Question: I am fairly new to Android UI design. I'm attempting to mimic the UI design of the following Living Social screen shot:

What is the best way to structure the UI elements here? How can this be implemented in XML? I'm trying to use the Android Eclipse UI editor to drag and drop UI elements, but it seems that I'll need to dynamically program the UI. What is the recommended way to approaching a problem like this?
So far, I have the following:
'''
<LinearLayout
android:id="@+id/LinearLayout1"
android:layout_width="fill_parent"
android:layout_height="fill_parent"
android:orientation="vertical"
android:paddingBottom="@dimen/activity_vertical_margin">
<ScrollView
android:id="@+id/scrollView1"
android:layout_width="fill_parent"
android:layout_height="wrap_content" >
<LinearLayout
android:layout_width="fill_parent"
android:layout_height="wrap_content"
android:orientation="vertical"
>
<ImageView
android:id="@+id/imageViewBackground"
android:layout_width="fill_parent"
android:layout_height="match_parent"
android:layout_gravity="fill"
android:scaleType="fitXY"
android:src="@android:drawable/dialog_holo_dark_frame" />
<View
android:id="@+id/view1"
android:layout_width="wrap_content"
android:layout_height="wrap_content" />
<View
android:id="@+id/view2"
android:layout_width="wrap_content"
android:layout_height="wrap_content" />
<View
android:id="@+id/view3"
android:layout_width="wrap_content"
android:layout_height="wrap_content" />
</LinearLayout>
</ScrollView>
<LinearLayout
android:layout_width="fill_parent"
android:layout_height="wrap_content"
android:layout_alignParentBottom="true"
android:layout_gravity="bottom"
android:backgroundTint="@color/abc_search_url_text_normal"
android:gravity="bottom|end"
android:orientation="vertical" >
<Button
android:id="@+id/buttonBUY"
android:layout_width="fill_parent"
android:layout_height="wrap_content"
android:text="BUY!" />
</LinearLayout>
</LinearLayout>
'''
Questions:
1. I'm using a parent LinearLayout. Inside this, I have a ScrollView for the top and a LinearLayout on the bottom. The LinearLayout on the bottom has a child button for the BUY NOW button. Is this the correct parent layout scheme?
2. Inside the ScrollView is an ImageView which is aligned to the top of the ScrollView. Then, inside the scrollview are X number of white boxes. How can I place the inner white box view slightly on top of the ImageView? Will I need to do this programatically?
3. What is the recommended way to create the inner white box views? Do I need to create a separate .xml view file for each of these? Or would you recommend to use a Fragment for each of the white boxes? Or, do I need to implement a custom view class for each of the white boxes?
Thank you
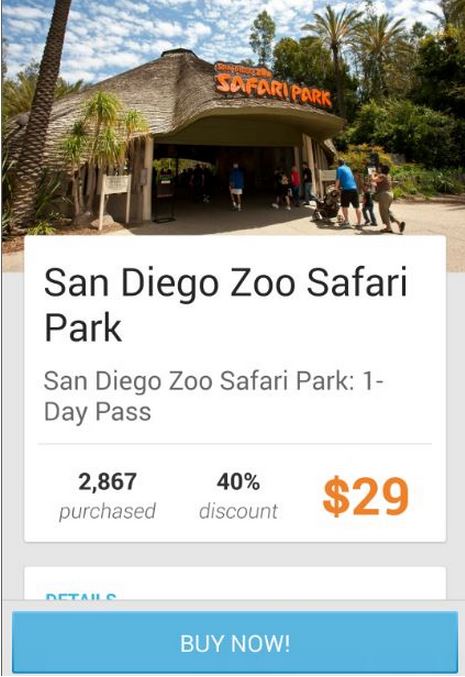
Answer: Probably, you need Parallax effect and <URL>